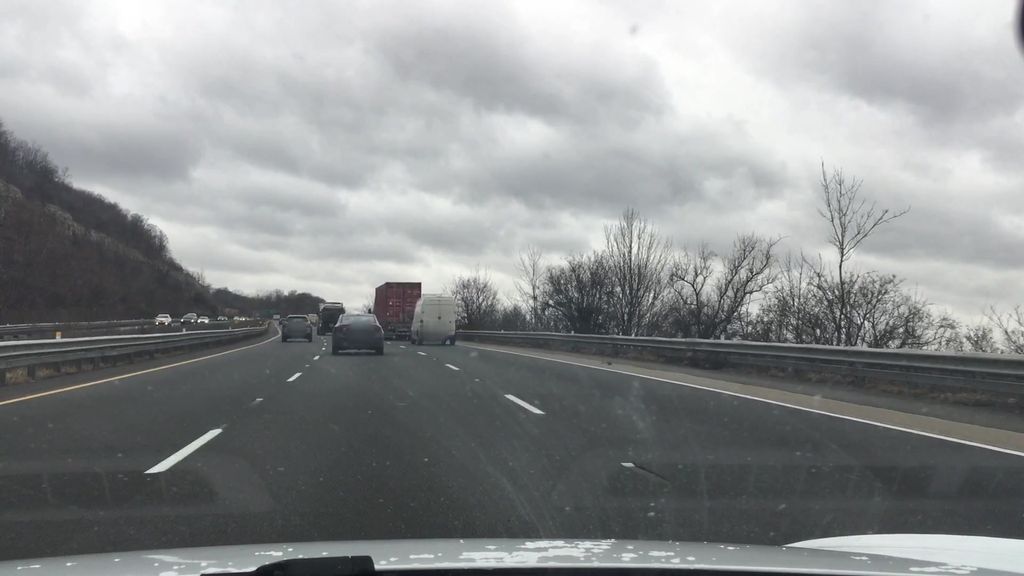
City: hamilton